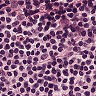
Metastatic tissue present: no